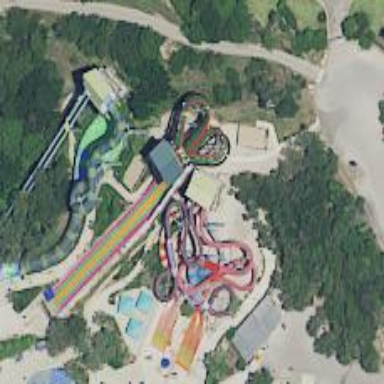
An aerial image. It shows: Water slide attraction.